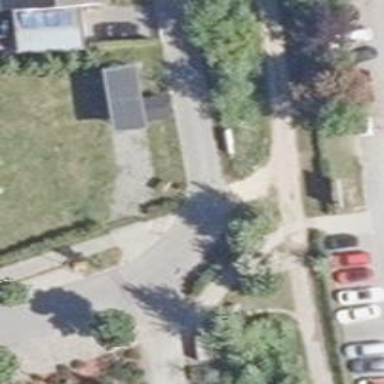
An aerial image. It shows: Residential road with asphalt surface lined by residential properties.